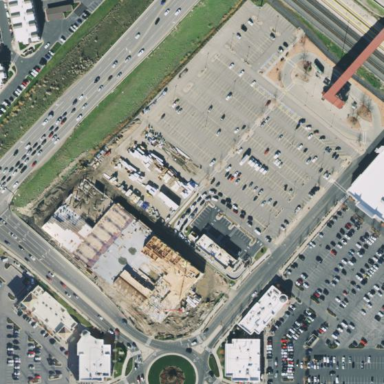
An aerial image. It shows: Parking area with surface dedicated for park and ride.